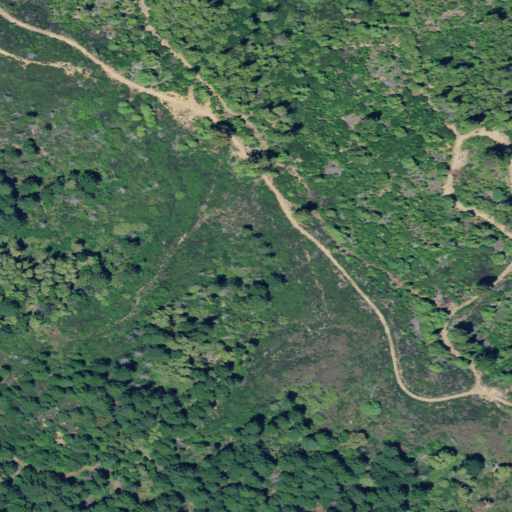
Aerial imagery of ridge(s) in California named McAllister Ridge containing shrub and evergreen forest